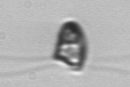
Label: flagellate_morphotype1